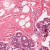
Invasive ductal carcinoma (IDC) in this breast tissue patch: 0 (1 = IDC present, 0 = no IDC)